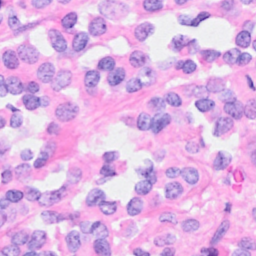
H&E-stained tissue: Breast